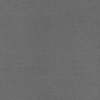
Label: dusty